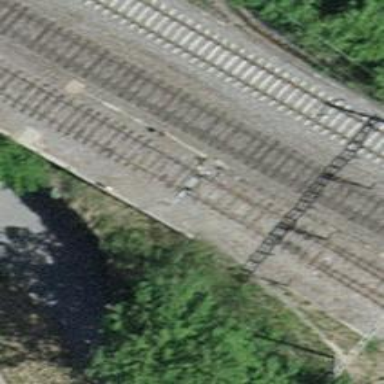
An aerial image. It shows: Railway switch with the turnout on the right side.